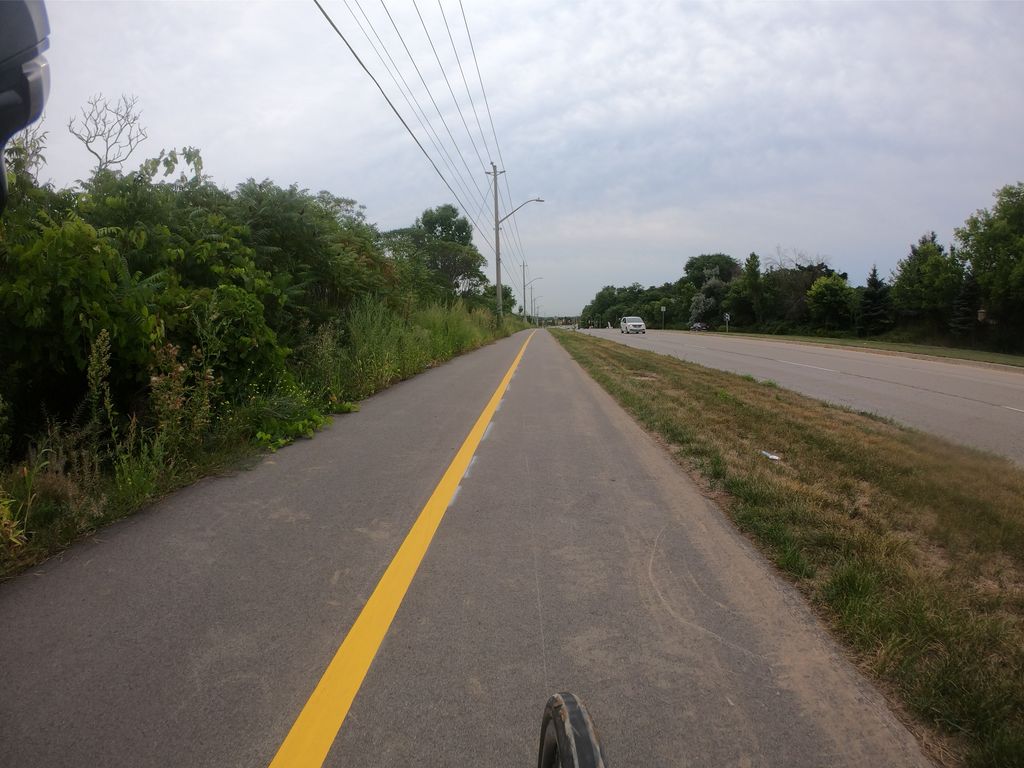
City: kitchener-waterloo